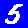
Digit: 5